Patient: sex F, age 67
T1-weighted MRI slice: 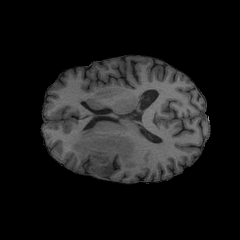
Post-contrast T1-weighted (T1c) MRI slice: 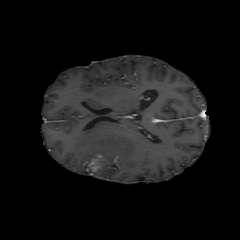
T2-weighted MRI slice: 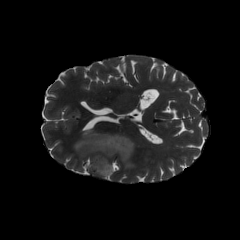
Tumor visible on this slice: yes
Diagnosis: Astrocytoma, IDH-mutant
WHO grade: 4